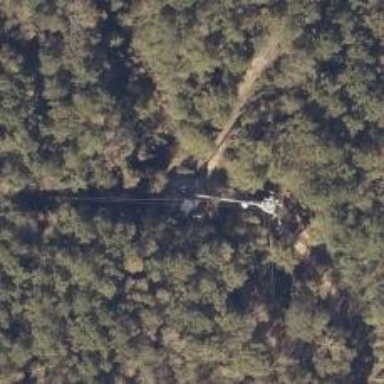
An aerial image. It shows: Mast tower used for communication.